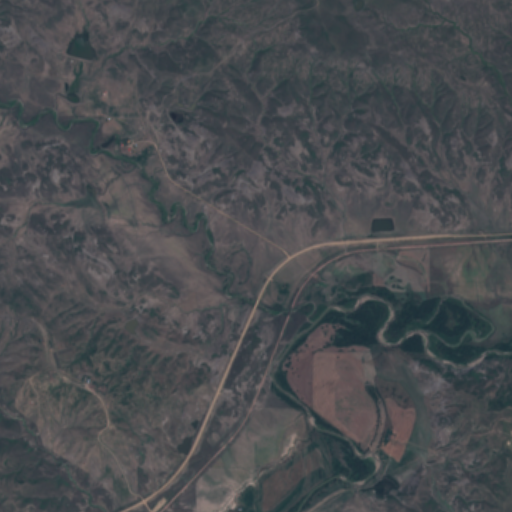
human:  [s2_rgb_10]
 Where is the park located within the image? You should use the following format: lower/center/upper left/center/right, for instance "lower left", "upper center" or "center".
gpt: There is no park in the image.